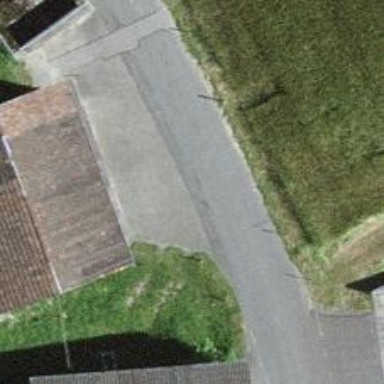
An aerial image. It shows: Unclassified road with asphalt surface.